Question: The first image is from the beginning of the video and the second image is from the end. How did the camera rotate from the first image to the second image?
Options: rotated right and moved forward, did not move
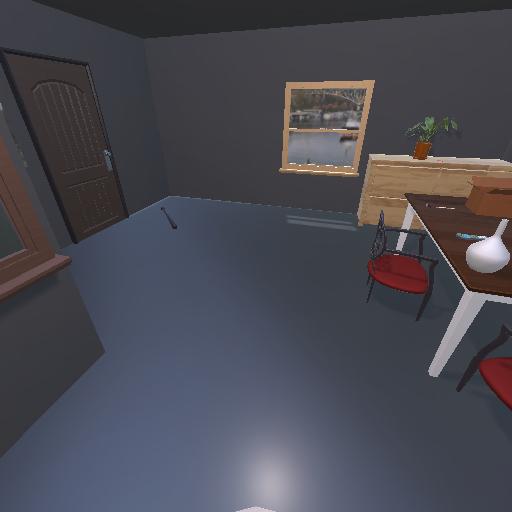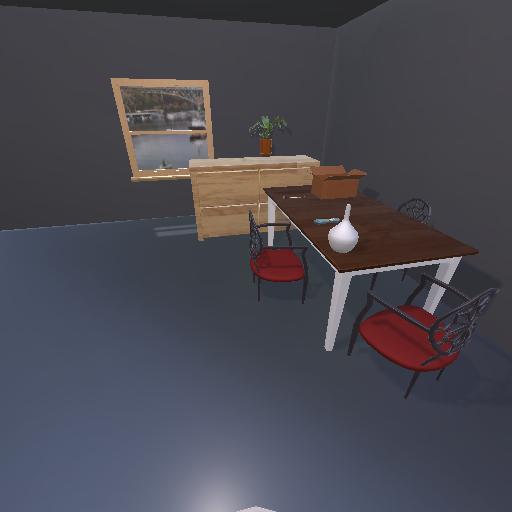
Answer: rotated right and moved forward